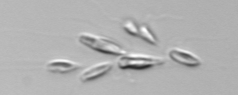
Label: Dinobryon